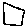
Label: hexagon